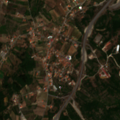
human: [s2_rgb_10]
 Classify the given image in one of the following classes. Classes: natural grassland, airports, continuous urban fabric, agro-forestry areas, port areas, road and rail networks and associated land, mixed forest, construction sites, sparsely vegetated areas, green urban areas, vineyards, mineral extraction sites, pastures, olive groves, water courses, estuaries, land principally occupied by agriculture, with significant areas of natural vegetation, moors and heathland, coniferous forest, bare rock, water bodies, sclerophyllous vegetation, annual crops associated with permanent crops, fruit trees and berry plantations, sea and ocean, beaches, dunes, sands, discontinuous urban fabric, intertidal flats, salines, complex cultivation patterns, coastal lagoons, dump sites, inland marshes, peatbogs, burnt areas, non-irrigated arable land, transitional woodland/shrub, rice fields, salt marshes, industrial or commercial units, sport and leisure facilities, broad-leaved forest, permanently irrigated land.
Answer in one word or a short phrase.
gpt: discontinuous urban fabric, vineyards, complex cultivation patterns, land principally occupied by agriculture, with significant areas of natural vegetation, broad-leaved forest, mixed forest, sclerophyllous vegetation